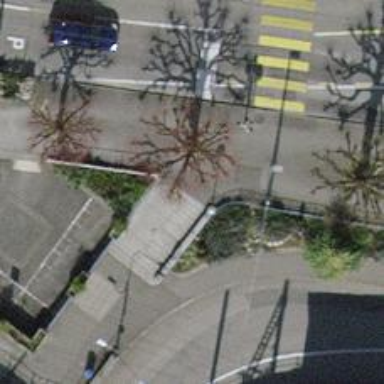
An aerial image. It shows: Road with steps.